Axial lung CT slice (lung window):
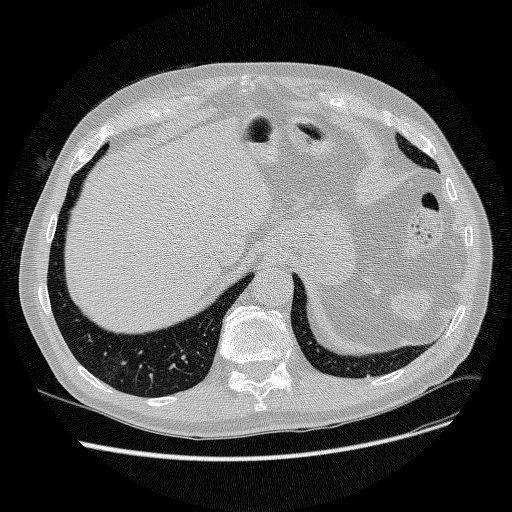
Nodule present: no